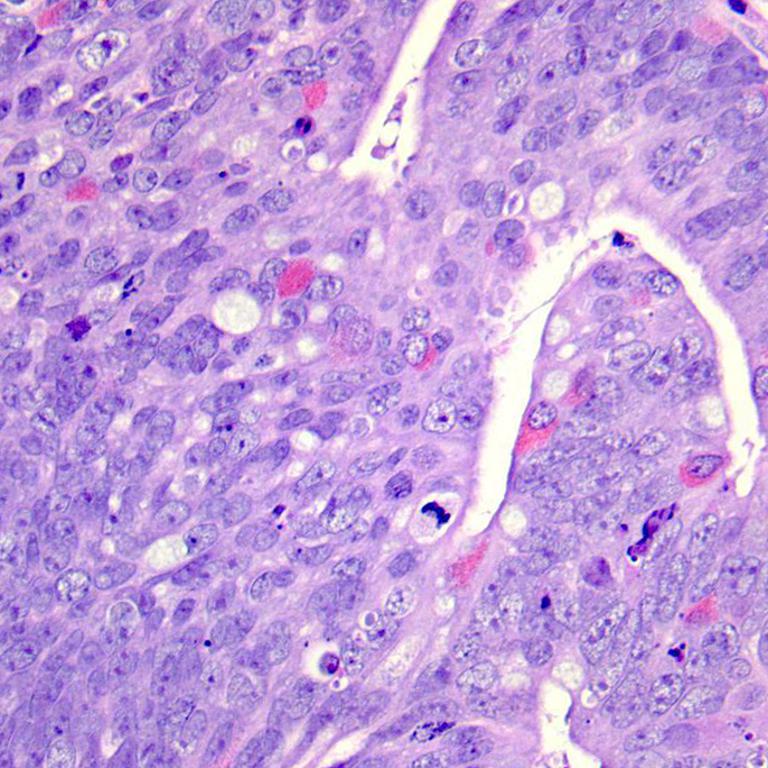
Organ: colon
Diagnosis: adenocarcinomas